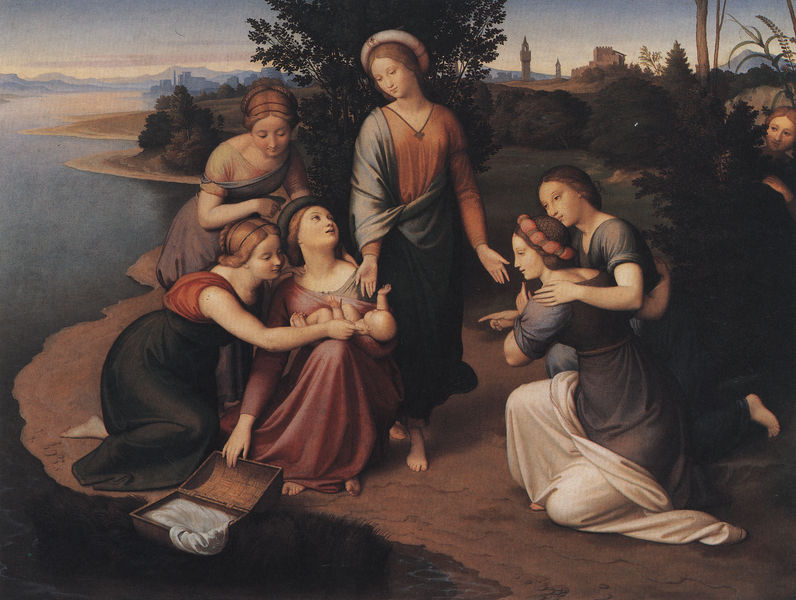
Titel: Die Auffindung des Mosesknaben
Künstler: Friedrich Overbeck
Standort: Bremen
Institution: Kunsthalle Bremen
Schlagwörter: baum, blau, dunkel, gemälde, gruppe, hand, haut, himmel, laub, nackt, schatten, umhang, wasser, weiß, baden, bäume, dreieck, fluss, frauen, grün, kirchturm, landschaft, menschen, mädchen, sand, see, stadt, ufer, ausschnitt, braun, brust, busen, finger, frau, grau, kleid, kleider, licht, orange, schwarz, szene, gebäude, rot, tuch, wiese, haube, rock, richter, falten, geschichte, inkarnat, schale, gesten, hände, erde, ferne, horizont, häuser, natur, schilf, stamm, strauch, busch, büsche, gebüsch, kirche, sträucher, boden, gewand, haare, stehend, tücher, familie, gewänder, kind, prinzessin, renaissance, rosa, turm, brüste, dutt, füße, magd, strand, italien, berge, gebirge, wüste, luftperspektive, baby, romantik, weiblich, zeigefinger, zopf, korb, deutsch, nazarener, dekolleté, geschlossen, tor, fliessend, versteckt, wei, bad, barfuss, truhe, deckel, gefäß, moses, weidenkorb, fuss, burg, moschee, türme, kauernd, knien, haarkranz, kiste, beten, betrachten, kasten, nimbus, jesus, versteck, lokalfarben, heilige, weinrot, arkadien, dresden, körbchen, sechs, heilig, maria, zofen, biblisch, kästchen, findling, rafael, koffer, säugling, ägypten, v ausschnitt, frauengruppe, minarett, leonardo, burgruine, bil, da vinci, schmucklos, heilige familie, jesuskind, buisch, raffael, stracuh, binsen, erzählung, mose, fauen, nil, finden, jesusknabe, biblische geschichte, findelkind, harband, miriam, beobachterin, hinaufschauen, schilfkorb, nazarrener, gefunden, binsenkörbchen, historisierende landschaft, rafale, sfumatto, struach, weidenkörbchen, 6, 1500, binsekörbchen, tuch schwarzr, mächcne